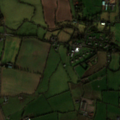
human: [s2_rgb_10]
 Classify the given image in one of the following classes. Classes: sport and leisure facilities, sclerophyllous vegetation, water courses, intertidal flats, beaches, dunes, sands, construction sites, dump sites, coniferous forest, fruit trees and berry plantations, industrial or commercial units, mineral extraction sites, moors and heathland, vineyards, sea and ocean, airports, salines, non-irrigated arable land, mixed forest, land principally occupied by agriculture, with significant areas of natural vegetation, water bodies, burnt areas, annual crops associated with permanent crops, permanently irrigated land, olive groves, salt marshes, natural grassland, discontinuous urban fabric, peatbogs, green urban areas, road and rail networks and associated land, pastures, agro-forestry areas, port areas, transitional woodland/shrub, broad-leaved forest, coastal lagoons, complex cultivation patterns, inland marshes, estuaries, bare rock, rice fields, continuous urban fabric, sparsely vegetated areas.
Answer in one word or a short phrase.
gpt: non-irrigated arable land, pastures, complex cultivation patterns